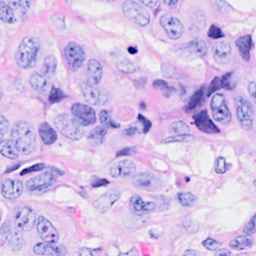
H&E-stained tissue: Breast